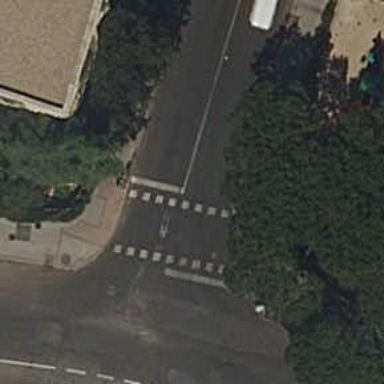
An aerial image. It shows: Crossing with traffic signals.